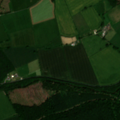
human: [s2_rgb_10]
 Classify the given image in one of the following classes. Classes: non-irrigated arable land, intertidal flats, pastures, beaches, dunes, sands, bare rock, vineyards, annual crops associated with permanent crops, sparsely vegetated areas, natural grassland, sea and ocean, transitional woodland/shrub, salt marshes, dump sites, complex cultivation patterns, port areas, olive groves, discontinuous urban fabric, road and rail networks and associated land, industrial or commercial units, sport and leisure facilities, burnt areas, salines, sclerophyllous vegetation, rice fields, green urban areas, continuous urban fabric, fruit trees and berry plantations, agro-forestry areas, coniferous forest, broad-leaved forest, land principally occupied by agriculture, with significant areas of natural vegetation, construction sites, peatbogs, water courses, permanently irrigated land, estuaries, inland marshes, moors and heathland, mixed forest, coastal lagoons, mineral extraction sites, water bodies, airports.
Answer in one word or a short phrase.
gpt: non-irrigated arable land, pastures, broad-leaved forest, mixed forest, transitional woodland/shrub